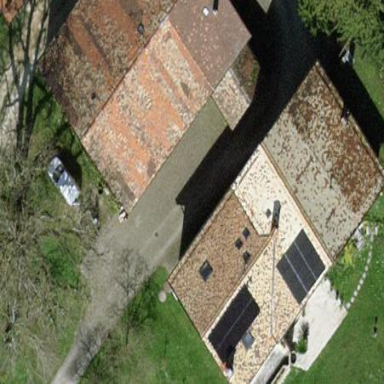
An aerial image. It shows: Simple and straightforward house.